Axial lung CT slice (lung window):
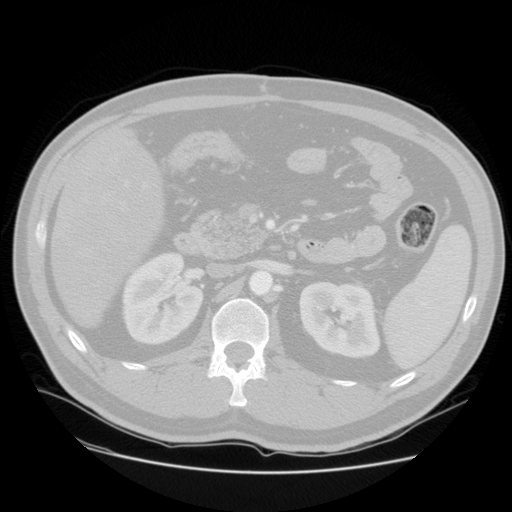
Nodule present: no